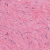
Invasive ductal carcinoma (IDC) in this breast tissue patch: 0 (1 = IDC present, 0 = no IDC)